Question: How can I create a gradient border like in the image below?

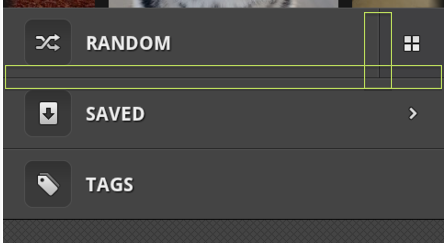
Answer: You can achieve this by using a layerlist and messing with the padding. You'll need 3 elements:
1: A border.xml shape, which is just a solid shape in the color of your border: border.xml
'''
<?xml version="1.0" encoding="UTF-8"?>
<shape xmlns:android="http://schemas.android.com/apk/res/android">
<solid android:color="#ff0000"/>
</shape>
'''
2: The 'inner' shape, the shape where you want the border to appear around: inner.xml
'''
<?xml version="1.0" encoding="UTF-8"?>
<shape xmlns:android="http://schemas.android.com/apk/res/android">
<solid android:color="#00ff00"/>
</shape>
'''
3: A layer list, which will put these 2 on top of eachother. You create the border by setting the padding on the inner shape: layerlist.xml
'''
<?xml version="1.0" encoding="UTF-8"?>
<layer-list xmlns:android="http://schemas.android.com/apk/res/android">
<item android:drawable="@drawable/border"/>
<item android:drawable="@drawable/inner"
'''
Specify here where you want to have a stroke(top, left, right, bottom)
'''
android:top="3dp" android:right="0dp" android:bottom="3dp"
android:left="3dp" />
'''
Set this as the background of your TextView, Layout etc. (where you want the stroke to appear)
Or just create a <URL> image with the borders.